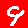
Digit: 9